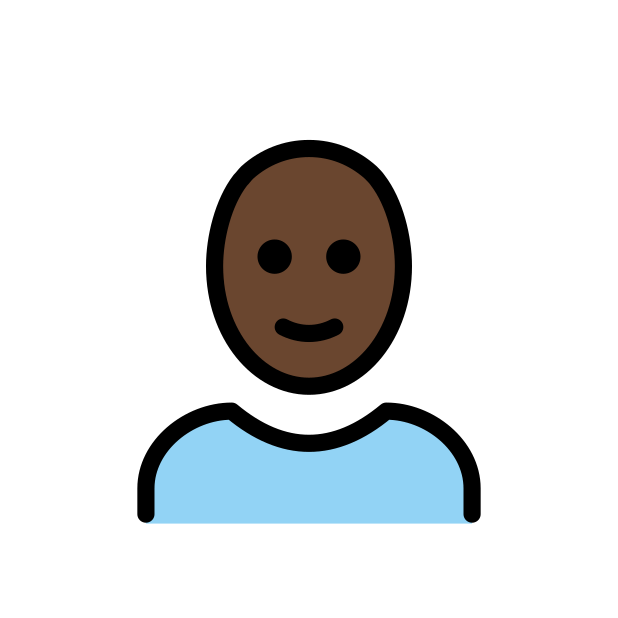
person: dark skin tone, bald